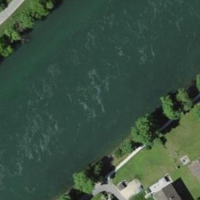
EUNIS habitat code: 15
Species observed at this site:
Prunus padus